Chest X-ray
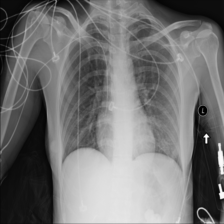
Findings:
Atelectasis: negative
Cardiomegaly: negative
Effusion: negative
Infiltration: negative
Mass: negative
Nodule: negative
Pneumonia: negative
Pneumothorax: negative
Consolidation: negative
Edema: negative
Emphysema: negative
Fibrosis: negative
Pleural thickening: negative
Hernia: negative